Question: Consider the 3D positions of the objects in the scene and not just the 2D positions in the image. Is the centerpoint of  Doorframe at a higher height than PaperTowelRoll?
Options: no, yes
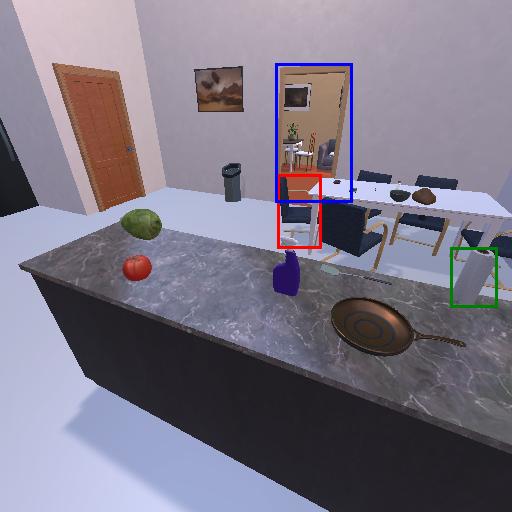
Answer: no